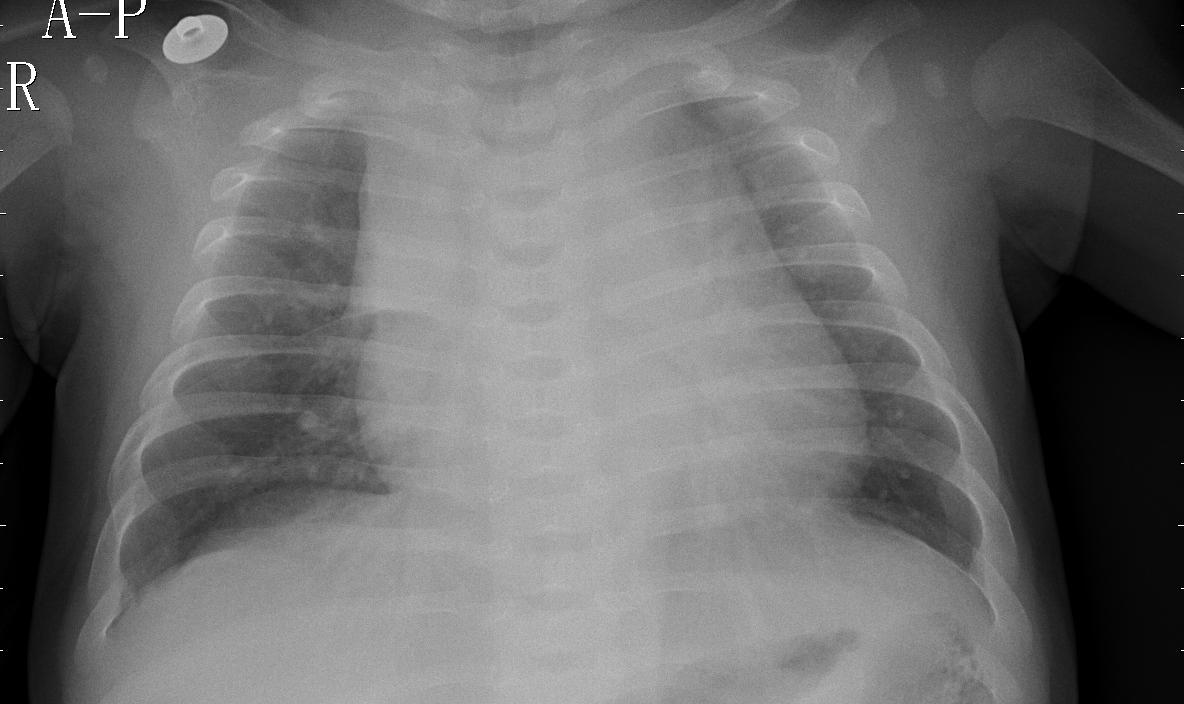
Diagnosis: PNEUMONIA